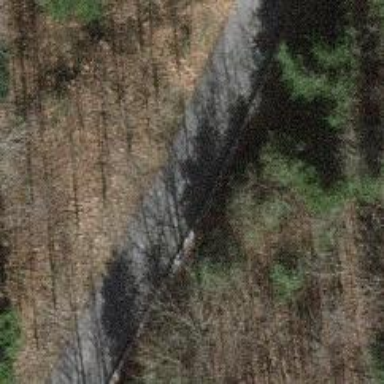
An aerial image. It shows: Asphalt track with grade1 tracktype.